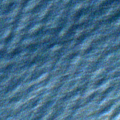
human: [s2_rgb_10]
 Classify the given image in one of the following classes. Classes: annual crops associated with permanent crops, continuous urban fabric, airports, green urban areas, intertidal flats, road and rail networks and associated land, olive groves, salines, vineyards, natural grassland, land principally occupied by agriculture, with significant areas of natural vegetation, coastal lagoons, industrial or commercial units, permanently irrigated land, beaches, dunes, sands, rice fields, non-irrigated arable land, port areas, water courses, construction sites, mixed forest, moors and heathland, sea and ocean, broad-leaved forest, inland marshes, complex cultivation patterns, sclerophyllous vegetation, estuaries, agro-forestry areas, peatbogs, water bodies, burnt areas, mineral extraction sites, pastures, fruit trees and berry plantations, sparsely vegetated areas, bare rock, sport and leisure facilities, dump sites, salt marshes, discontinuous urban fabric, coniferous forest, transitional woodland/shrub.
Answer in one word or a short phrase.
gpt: sea and ocean